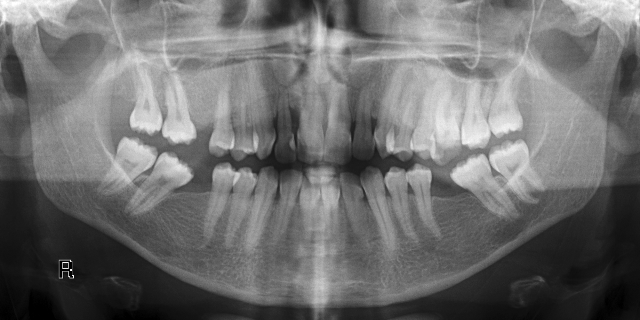
adult